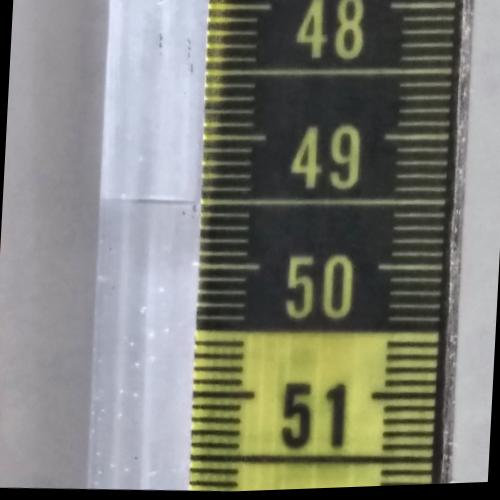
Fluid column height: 49.5 cm